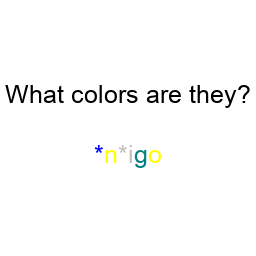
Color: blue, yellow, silver, silver, teal, yellow
Color name shown: indigo
Background color: white
Question text color: black